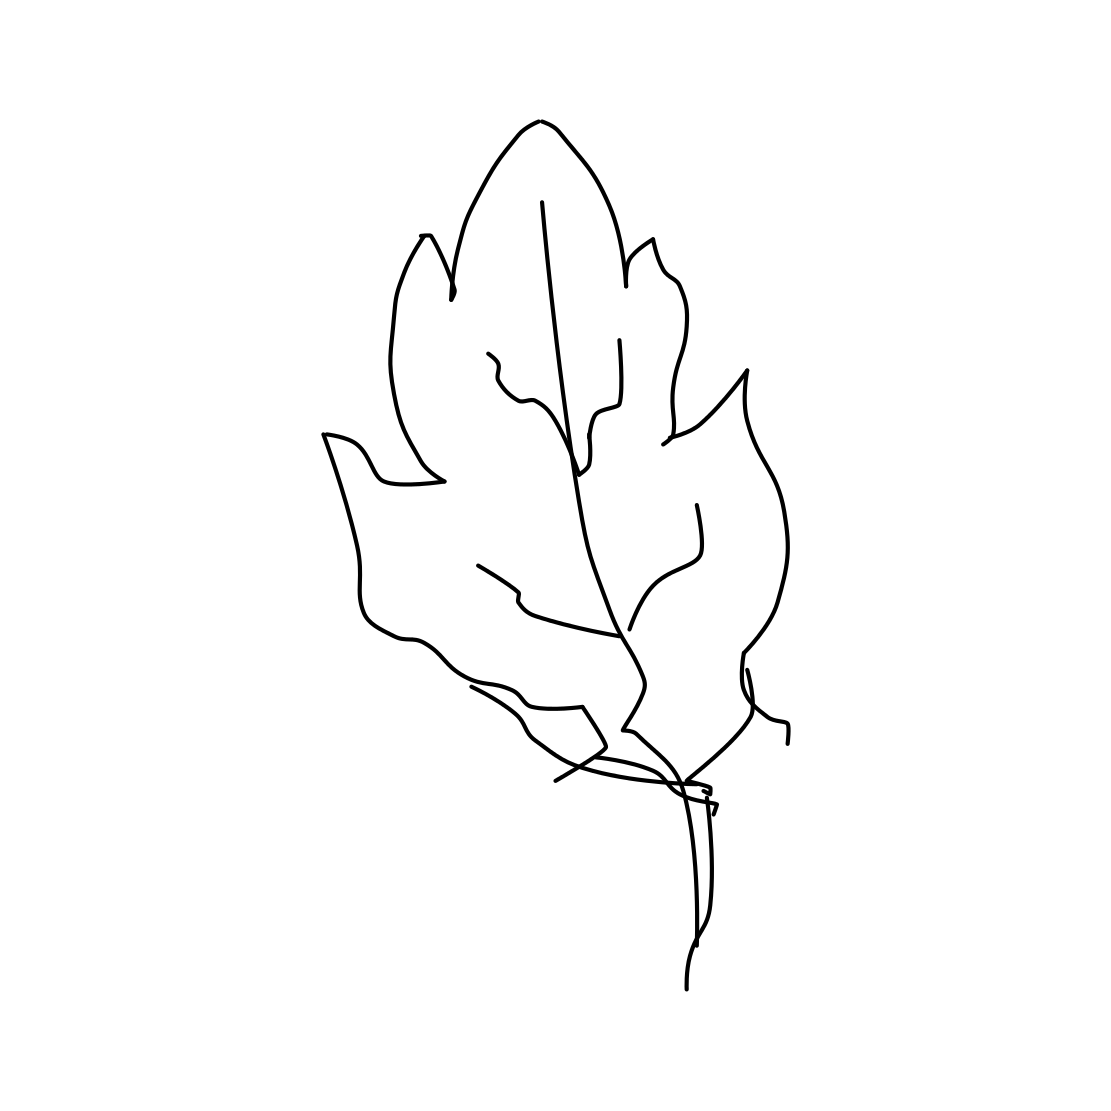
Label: leaf